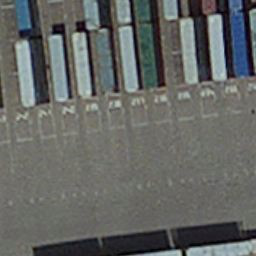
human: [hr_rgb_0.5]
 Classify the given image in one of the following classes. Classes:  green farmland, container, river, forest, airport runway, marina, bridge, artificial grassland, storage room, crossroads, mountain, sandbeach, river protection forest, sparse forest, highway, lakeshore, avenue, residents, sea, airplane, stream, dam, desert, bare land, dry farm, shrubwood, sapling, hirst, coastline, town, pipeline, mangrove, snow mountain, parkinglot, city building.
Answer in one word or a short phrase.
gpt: container